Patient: sex F, age 35
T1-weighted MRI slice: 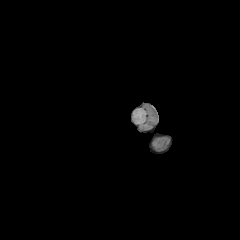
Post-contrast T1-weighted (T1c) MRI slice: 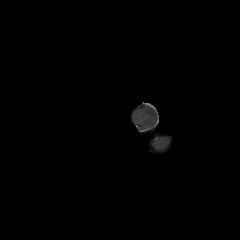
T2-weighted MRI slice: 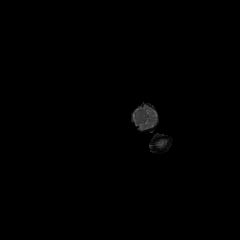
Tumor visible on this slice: no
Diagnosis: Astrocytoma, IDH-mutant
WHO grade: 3